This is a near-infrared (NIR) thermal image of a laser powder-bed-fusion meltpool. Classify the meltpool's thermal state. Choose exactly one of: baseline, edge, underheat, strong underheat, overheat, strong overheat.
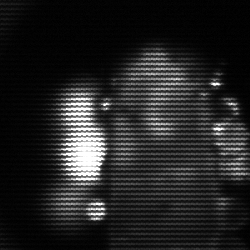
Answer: strong underheat